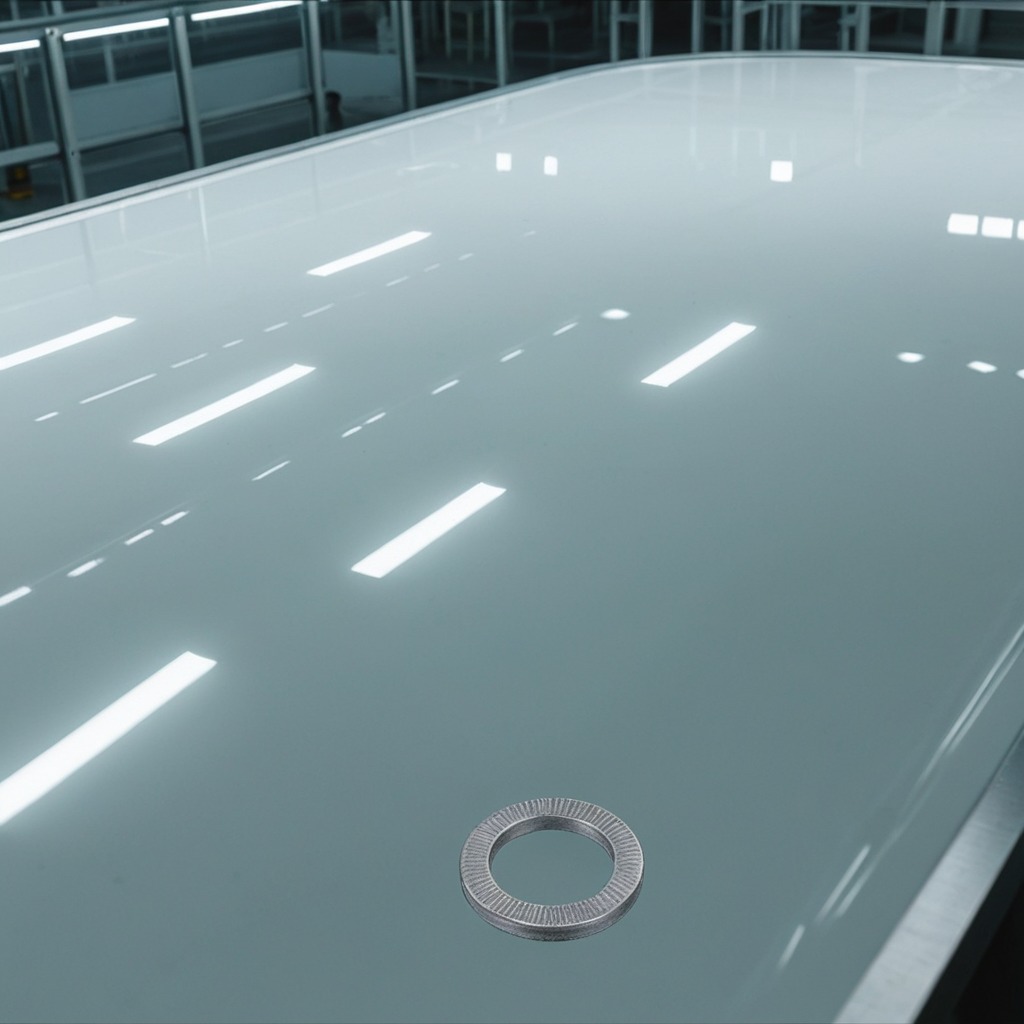
A flat metal washer is lying on a high-gloss table in a ship maintenance bay industrial lighting.